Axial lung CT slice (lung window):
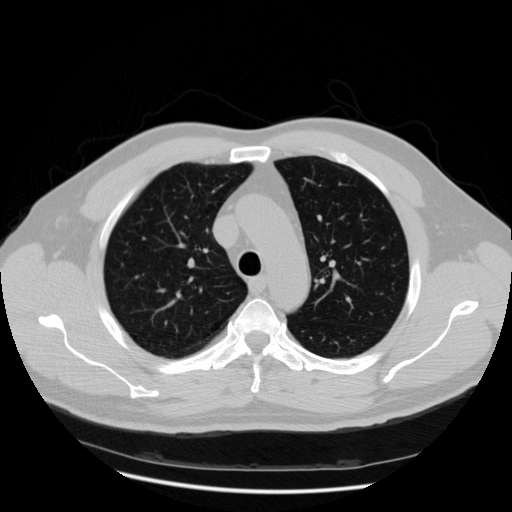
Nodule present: no